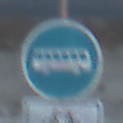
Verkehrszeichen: Busssonderstreifen
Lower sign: EinspurigeFahrzeugeFrei1
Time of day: SunriseSunset
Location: Outdoor (Beach)
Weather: PartlyCloudy
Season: NotSpecified
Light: Natural